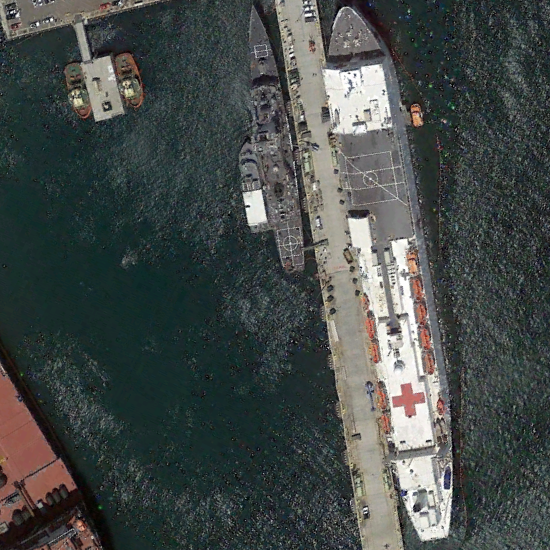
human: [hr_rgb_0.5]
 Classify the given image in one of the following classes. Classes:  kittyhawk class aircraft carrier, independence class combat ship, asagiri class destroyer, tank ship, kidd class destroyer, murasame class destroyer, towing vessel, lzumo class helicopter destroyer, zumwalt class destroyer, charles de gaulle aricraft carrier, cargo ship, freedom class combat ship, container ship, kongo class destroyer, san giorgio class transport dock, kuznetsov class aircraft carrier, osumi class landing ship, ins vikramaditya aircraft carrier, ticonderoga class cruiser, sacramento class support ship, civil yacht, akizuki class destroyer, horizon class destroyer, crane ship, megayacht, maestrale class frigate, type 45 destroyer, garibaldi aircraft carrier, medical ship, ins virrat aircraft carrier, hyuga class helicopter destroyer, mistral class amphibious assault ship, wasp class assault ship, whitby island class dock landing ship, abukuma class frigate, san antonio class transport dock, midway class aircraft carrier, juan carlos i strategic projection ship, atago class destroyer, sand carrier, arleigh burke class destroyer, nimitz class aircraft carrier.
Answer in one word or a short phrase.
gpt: Medical ship